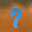
Label: 7